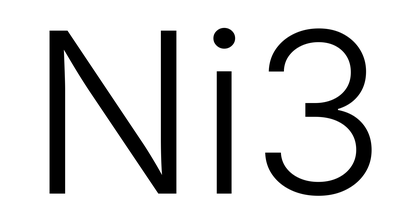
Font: Inter_Light